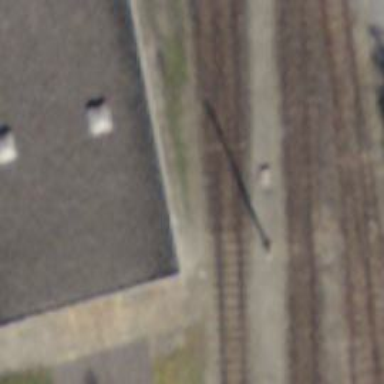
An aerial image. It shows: Single-track railway yard.